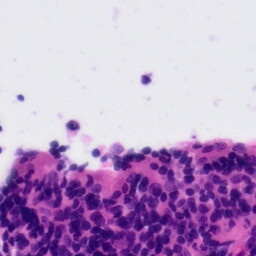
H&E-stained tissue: Tonsil